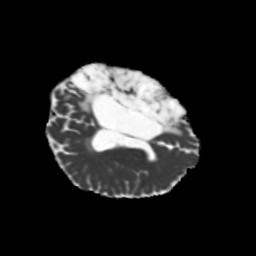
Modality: MD
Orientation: axial
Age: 48
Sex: male
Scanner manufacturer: siemens
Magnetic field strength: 3 T
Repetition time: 5.25 s
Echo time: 0.08 s